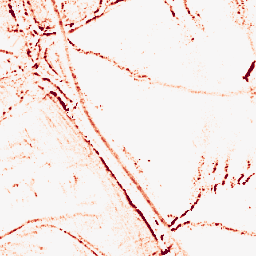
Category: morphological
Decomposition family: morphological_rect
Decomposition parameters: operation: opening
width: 5
height: 5
Upsampling method: linear_exact
Upsampling parameters: scale: 4
Upsampling scale: 4